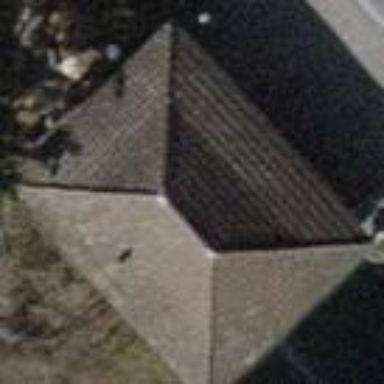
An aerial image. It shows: Garage.